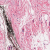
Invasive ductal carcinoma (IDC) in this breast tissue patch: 0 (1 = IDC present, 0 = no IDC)